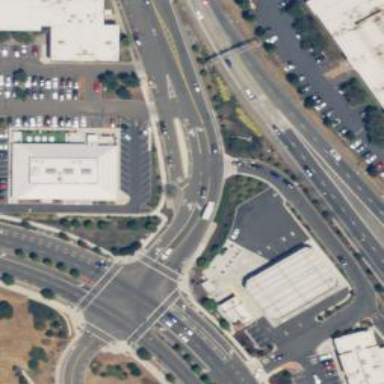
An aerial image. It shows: Tertiary road with sidewalk on the left.